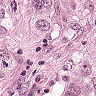
Metastatic tissue present: yes